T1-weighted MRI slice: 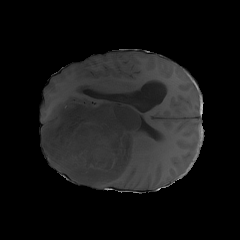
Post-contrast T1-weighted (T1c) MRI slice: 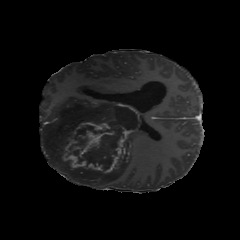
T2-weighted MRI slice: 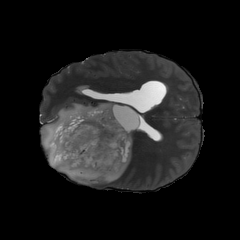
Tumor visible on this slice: yes